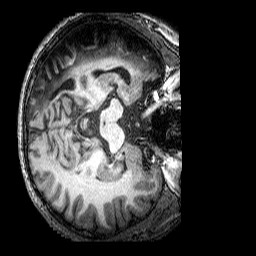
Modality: T1w
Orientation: axial
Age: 43
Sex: male
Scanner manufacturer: siemens
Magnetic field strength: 3 T
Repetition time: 2.25 s
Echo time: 0.00452 s